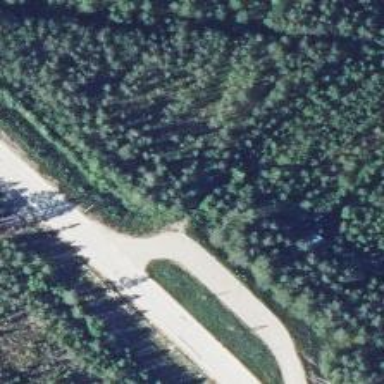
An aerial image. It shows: Rest area on the road.